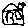
Label: house